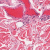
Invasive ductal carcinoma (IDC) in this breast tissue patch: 0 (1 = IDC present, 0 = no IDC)